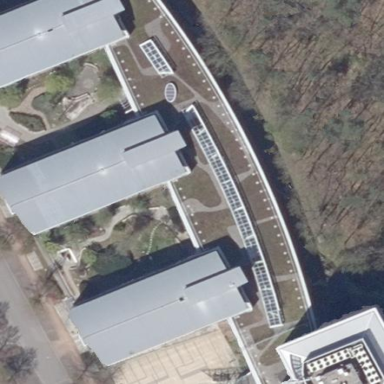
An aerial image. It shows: Office building.